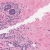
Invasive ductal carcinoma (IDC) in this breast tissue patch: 0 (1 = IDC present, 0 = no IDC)